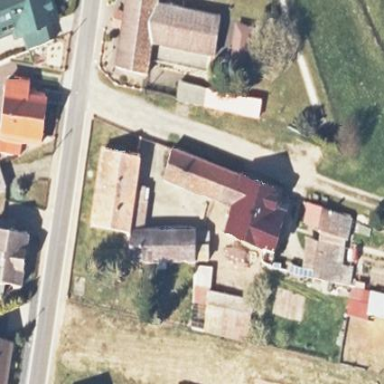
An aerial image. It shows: Farm building.